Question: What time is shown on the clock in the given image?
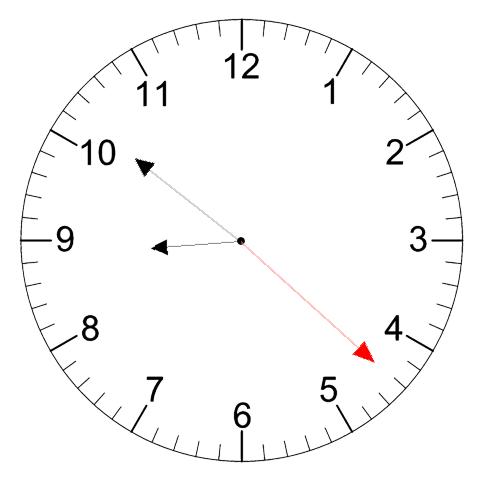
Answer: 08:51:22